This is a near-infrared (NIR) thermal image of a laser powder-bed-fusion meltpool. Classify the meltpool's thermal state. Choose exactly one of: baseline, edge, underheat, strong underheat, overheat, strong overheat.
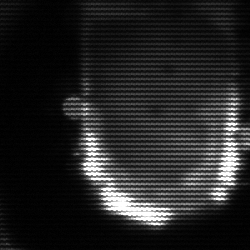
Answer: baseline